Aerial crown-view tile of a tropical tree (Barro Colorado Island, Panama), acquired 20250512:
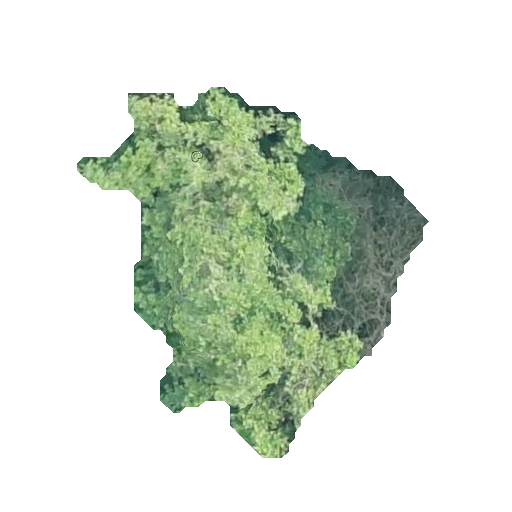
Species: Genipa americana
GBIF accepted scientific name: Genipa americana
Crown area: 106.834 m²